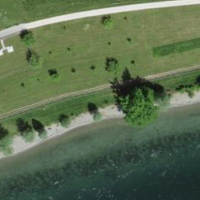
EUNIS habitat code: 25
Species observed at this site:
Tachybaptus ruficollis
Corvus corone
Podiceps cristatus
Actitis hypoleucos
Fulica atra
Alcedo atthis
Emberiza citrinella
Anthus spinoletta
Dendrocopos major
Aegithalos caudatus
Buteo buteo
Anthus pratensis
Chroicocephalus ridibundus
Poecile palustris
Phylloscopus collybita
Larus michahellis
Cygnus olor
Ardea alba
Erithacus rubecula
Phoenicurus ochruros
Sitta europaea
Garrulus glandarius
Saxicola rubicola
Falco tinnunculus
Picus viridis
Corvus corax
Tringa nebularia
Motacilla cinerea
Cyanistes caeruleus
Riparia riparia
Anas platyrhynchos
Sturnus vulgaris
Troglodytes troglodytes
Aythya ferina
Chloris chloris
Aythya fuligula
Fringilla coelebs
Passer domesticus
Mareca penelope
Passer montanus
Turdus merula
Phalacrocorax carbo
Mareca strepera
Parus major
Hirundo rustica
Mergus merganser
Milvus milvus
Turdus pilaris
Motacilla alba